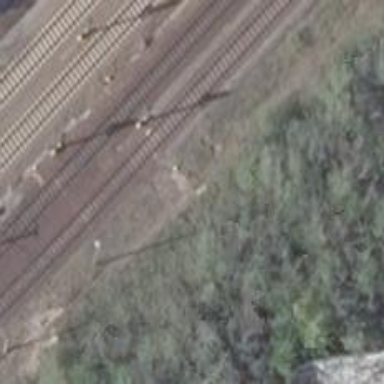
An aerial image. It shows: Railway signal.